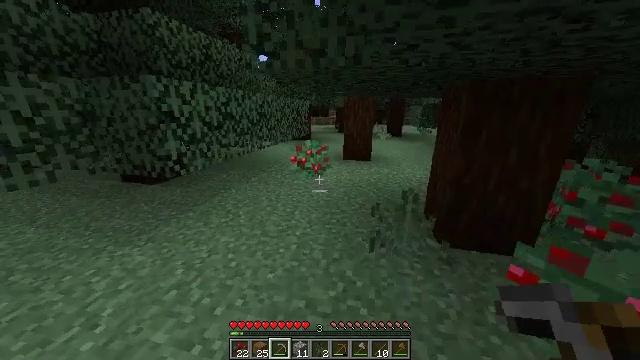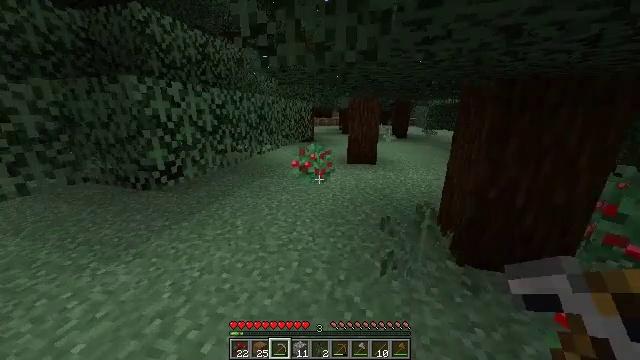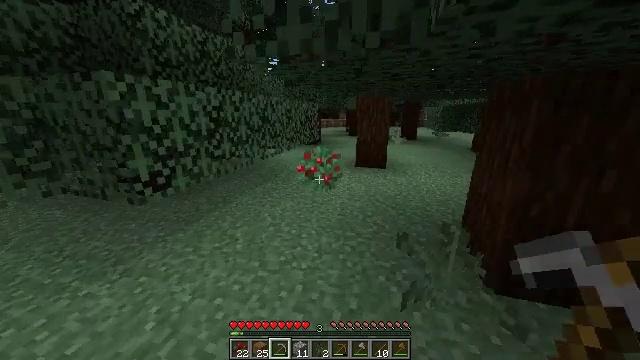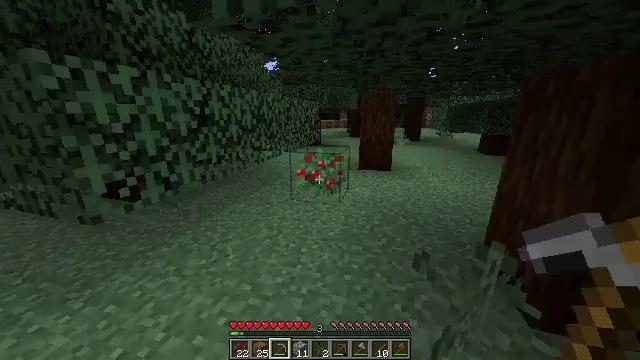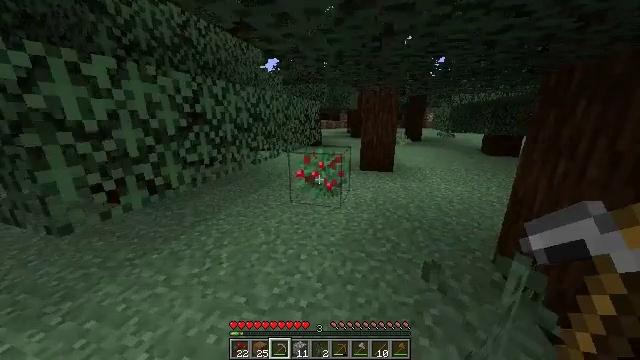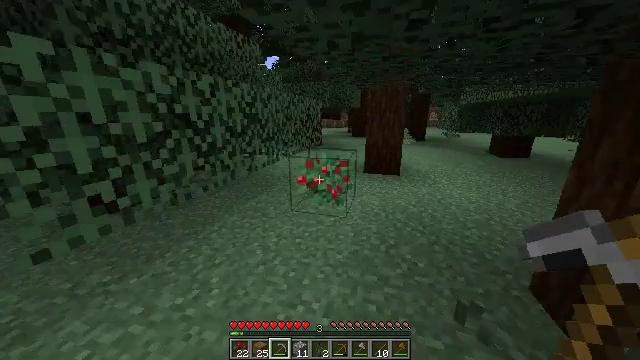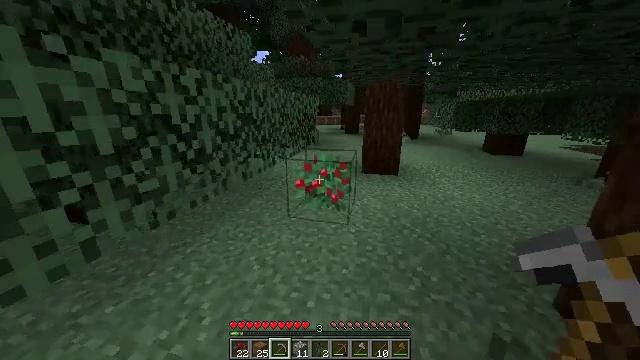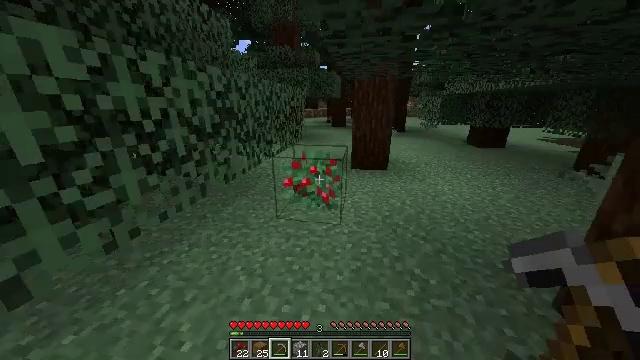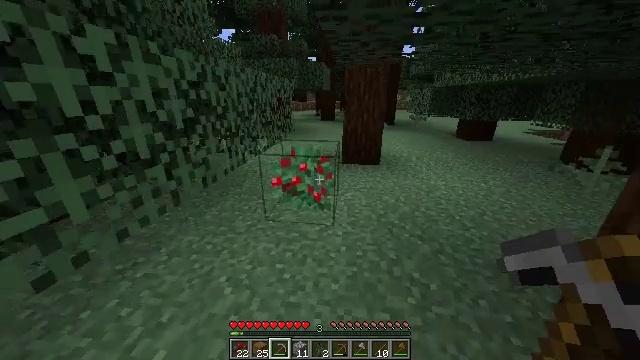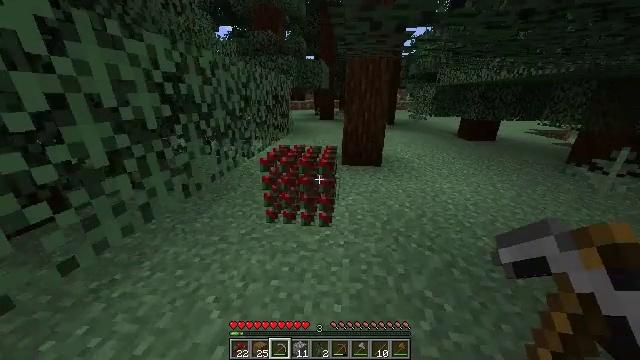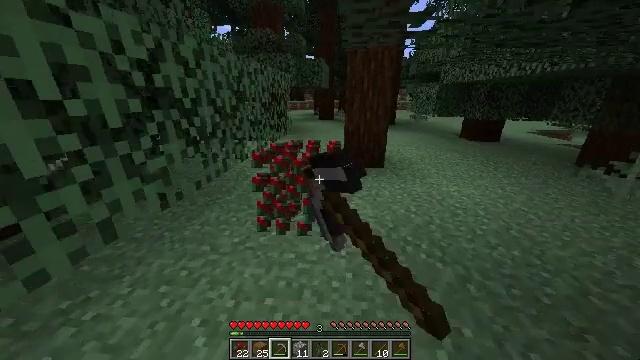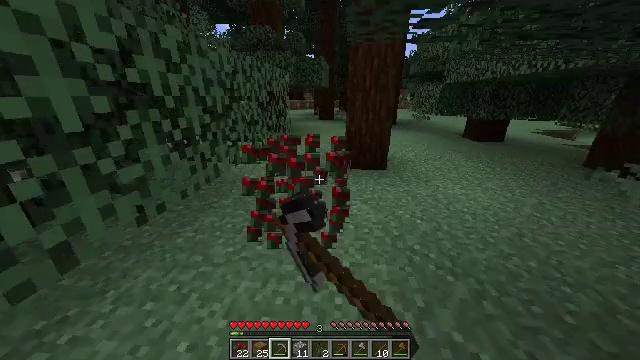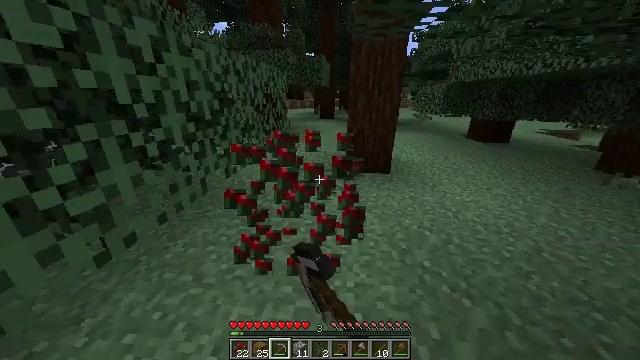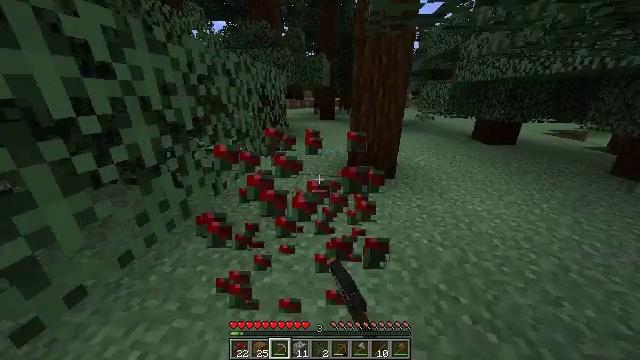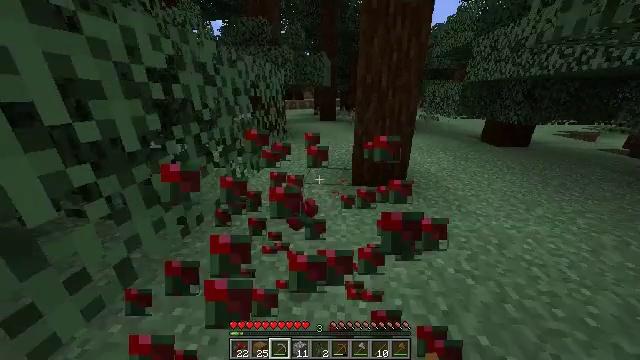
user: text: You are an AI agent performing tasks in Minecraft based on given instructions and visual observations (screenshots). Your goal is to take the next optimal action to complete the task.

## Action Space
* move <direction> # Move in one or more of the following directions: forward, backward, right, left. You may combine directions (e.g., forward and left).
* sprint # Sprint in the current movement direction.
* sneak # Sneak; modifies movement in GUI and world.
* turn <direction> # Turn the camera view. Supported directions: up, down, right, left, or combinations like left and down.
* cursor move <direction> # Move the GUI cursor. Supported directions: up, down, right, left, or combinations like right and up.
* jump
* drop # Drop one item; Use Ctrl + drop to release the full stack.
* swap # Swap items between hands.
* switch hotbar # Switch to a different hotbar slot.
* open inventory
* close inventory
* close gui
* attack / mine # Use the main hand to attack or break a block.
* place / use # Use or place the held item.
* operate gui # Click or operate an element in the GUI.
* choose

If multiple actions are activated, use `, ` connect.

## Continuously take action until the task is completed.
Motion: motion action
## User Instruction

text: Gather materials from the sweet berry bush.
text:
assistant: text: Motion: move forward, sprint
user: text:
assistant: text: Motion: move forward, sprint, turn left
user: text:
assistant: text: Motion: move forward, sprint
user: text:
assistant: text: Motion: move forward, sprint
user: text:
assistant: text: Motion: move forward and move left, sprint
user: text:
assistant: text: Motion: move forward and move left, sprint, turn right
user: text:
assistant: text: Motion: move forward, sprint, turn right and down
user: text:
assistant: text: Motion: move forward, sprint, turn right and down
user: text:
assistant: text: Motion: move forward, sprint, attack / mine
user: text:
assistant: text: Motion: move forward, sprint, attack / mine
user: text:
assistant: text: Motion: move forward, sprint, attack / mine
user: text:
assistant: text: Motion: move forward, sprint, attack / mine
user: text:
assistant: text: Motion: move forward, sprint
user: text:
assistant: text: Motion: move forward, sprint
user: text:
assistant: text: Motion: sprint